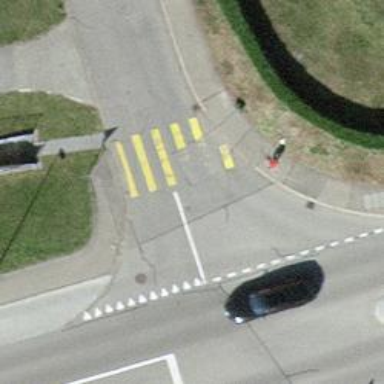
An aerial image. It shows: Uncontrolled crossing on the road.